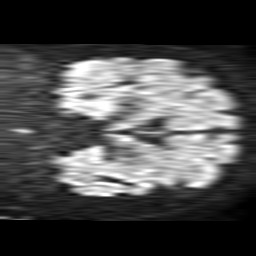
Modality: TRACE
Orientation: coronal
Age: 66
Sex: male
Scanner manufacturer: philips
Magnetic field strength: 1.5 T
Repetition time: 3.538 s
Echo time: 0.09411 s